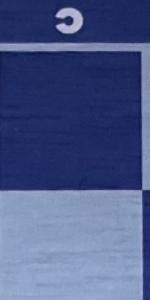
Label: Empty